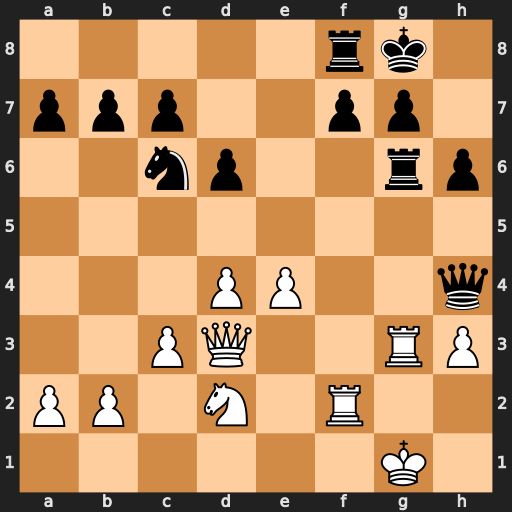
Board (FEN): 5rk1/ppp2pp1/2np2rp/8/3PP2q/2PQ2RP/PP1N1R2/6K1
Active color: w
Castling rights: -
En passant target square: -
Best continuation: Rxg6 Qxf2+ Kxf2